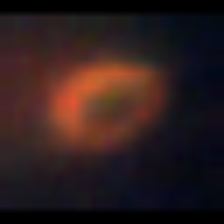
Taxon: Unknown_phyto
Group: Unknown